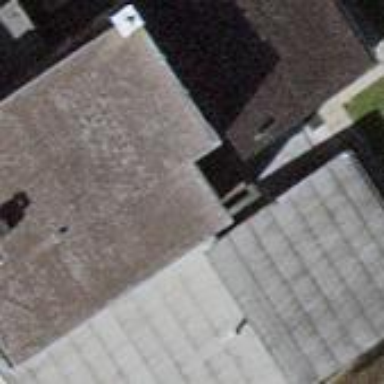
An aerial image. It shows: Gabled building.